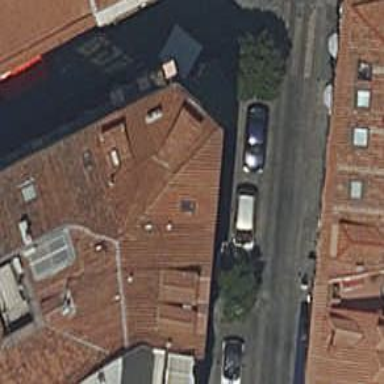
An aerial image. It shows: Restaurant.